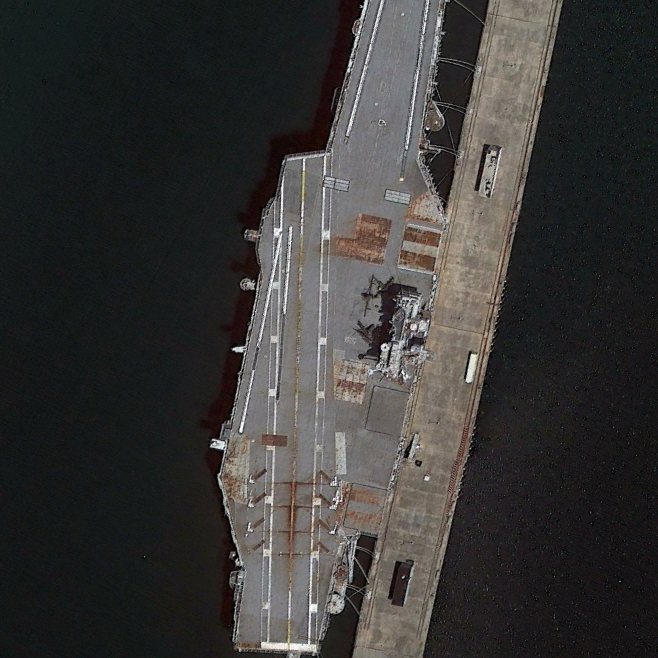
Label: aircraft_carrier